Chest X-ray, PA view. Patient: 85 years old, sex F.
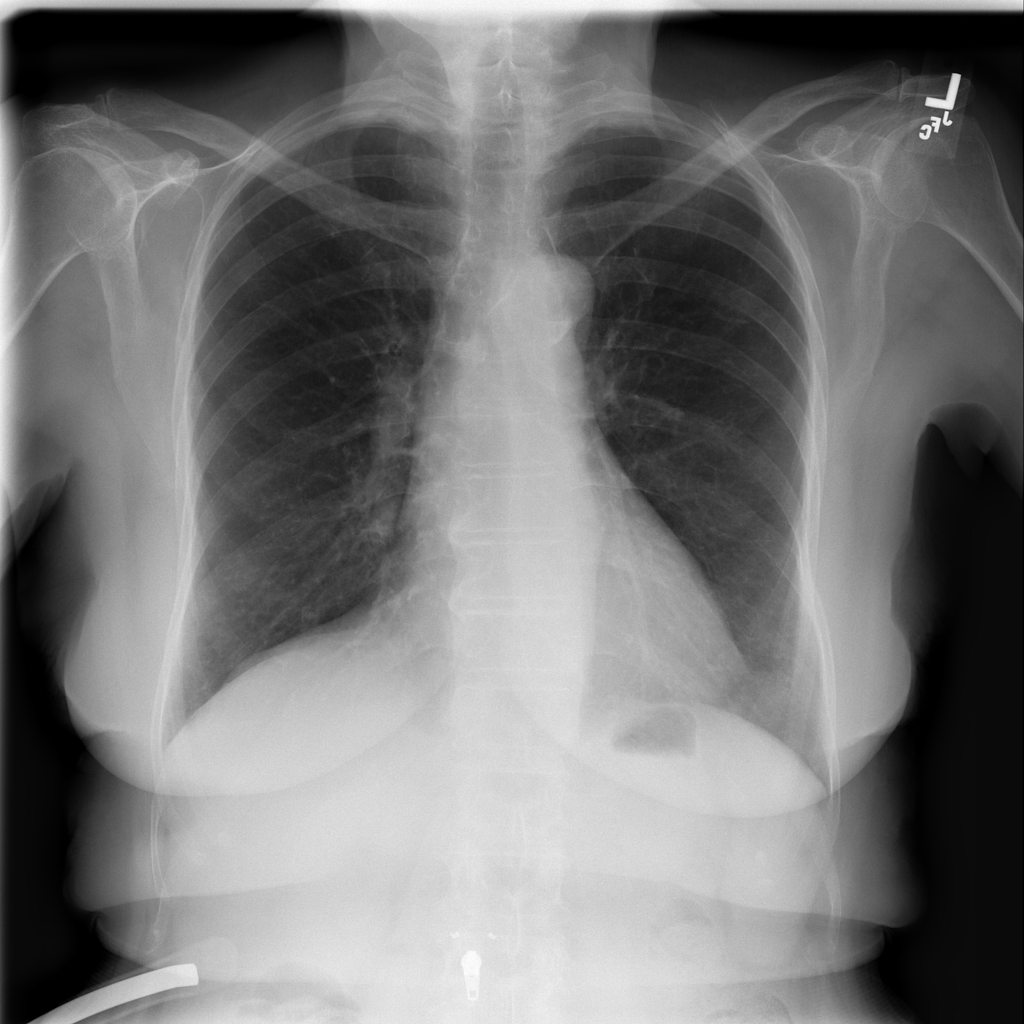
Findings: No Finding